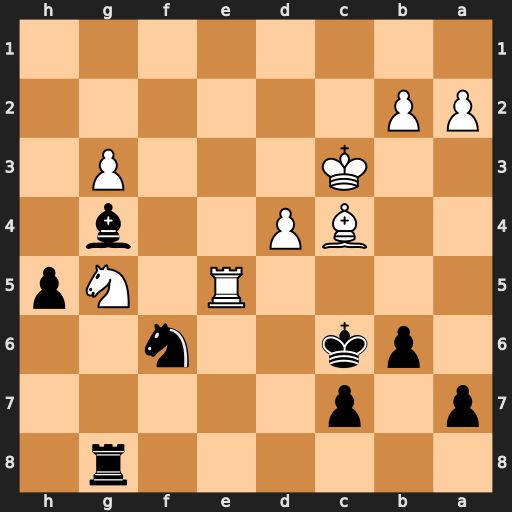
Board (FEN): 6r1/p1p5/1pk2n2/4R1Np/2BP2b1/2K3P1/PP6/8
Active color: b
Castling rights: -
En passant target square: -
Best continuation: Rxg5 Rxg5 Ne4+ Kd3 Nxg5